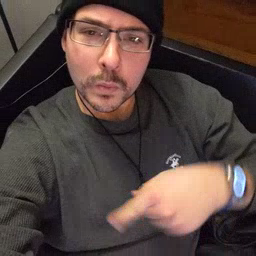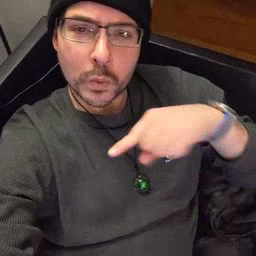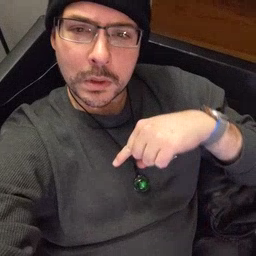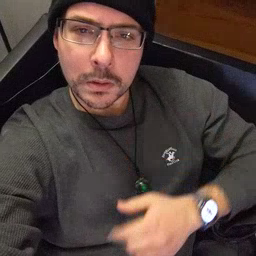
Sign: weus